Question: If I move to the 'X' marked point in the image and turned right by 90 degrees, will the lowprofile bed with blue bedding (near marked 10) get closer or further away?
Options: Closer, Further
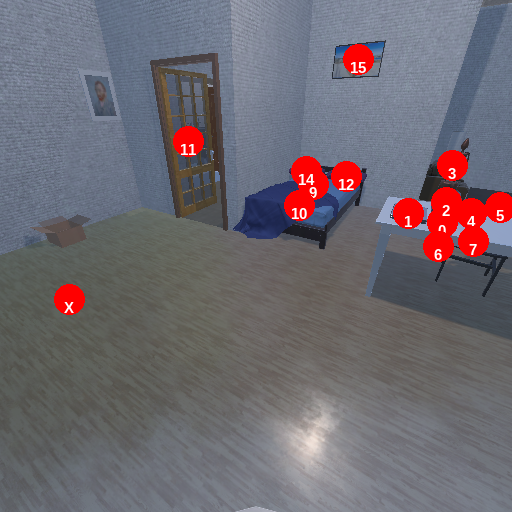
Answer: Closer